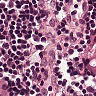
Metastatic tissue present: yes